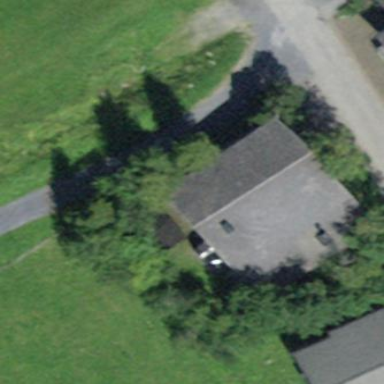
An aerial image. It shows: Detached building.